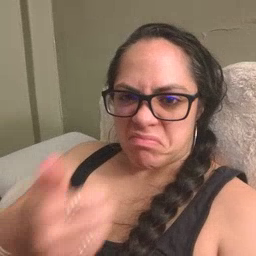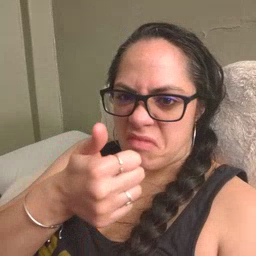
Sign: any